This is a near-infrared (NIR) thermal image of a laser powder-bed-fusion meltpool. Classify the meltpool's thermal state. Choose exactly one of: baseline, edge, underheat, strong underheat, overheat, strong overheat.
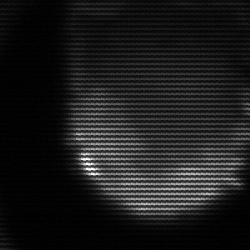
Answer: edge